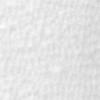
Label: no_change